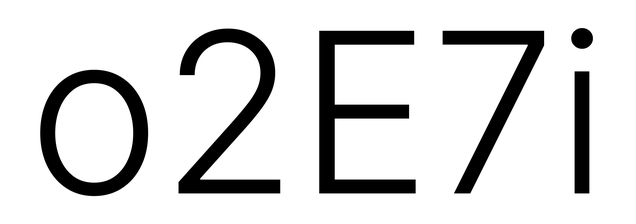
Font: Inter_Light